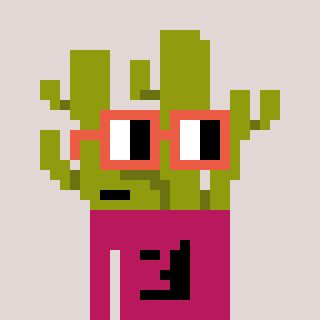
a pixel art character with square orange glasses, a cactus-shaped head and a darkpink-colored body on a warm background